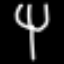
Label: fork